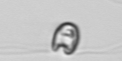
Label: flagellate_morphotype1